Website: lowes
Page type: delivery-shipping
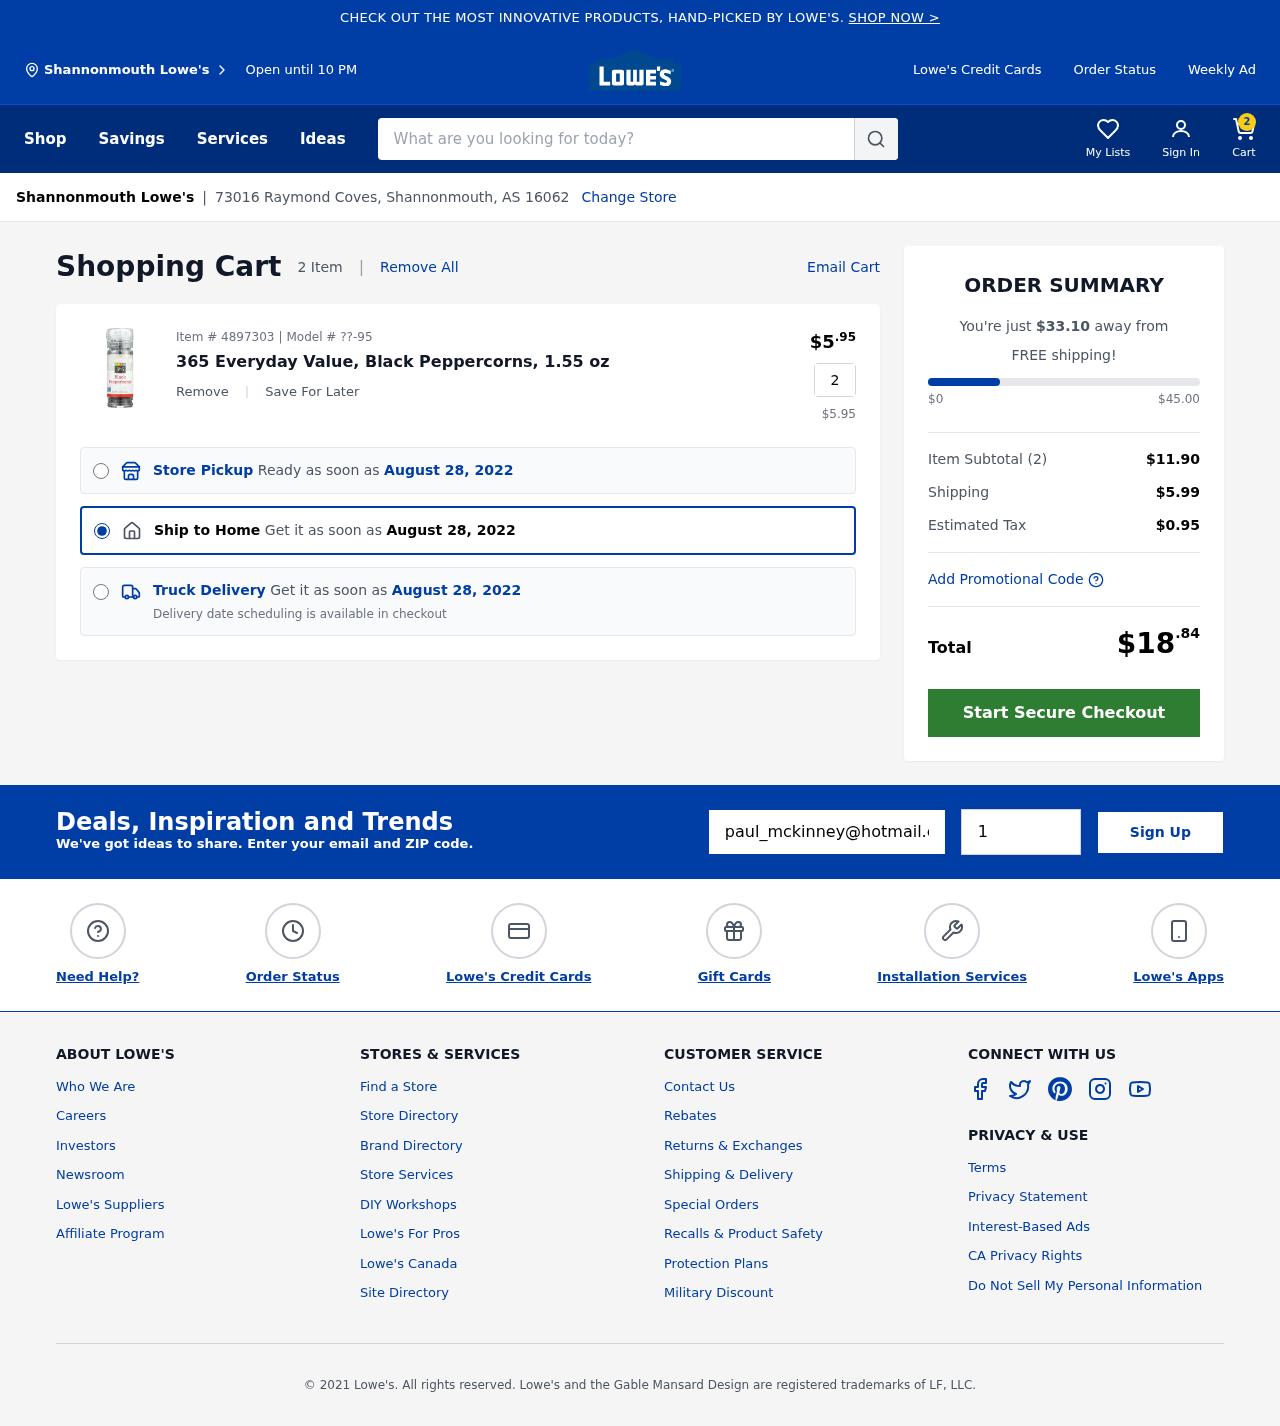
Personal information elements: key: PII_CITY
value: Shannonmouth
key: PII_EMAIL
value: paul_mckinney@hotmail.com
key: PII_POSTCODE
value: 16062
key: PII_STREET
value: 73016 Raymond Coves
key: PII_CITY2
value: Shannonmouth
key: PII_CITY_STATE_ZIP
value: Shannonmouth, AS 16062
Product elements: key: PRODUCT1_NAME
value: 365 Everyday Value, Black Peppercorns, 1.55 oz
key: PRODUCT1_PRICE
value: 5.95
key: PRODUCT1_QUANTITY
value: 2
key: PRODUCT1_MODEL
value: ??-95
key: PRODUCT1_PRICE2
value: $5.95
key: PRODUCT1_ITEM_NUMBER
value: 4897303
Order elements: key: ORDER_NUM_ITEMS
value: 2
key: ORDER_DELIVERY_DATE
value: August 28, 2022
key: ORDER_DELIVERY_DATE2
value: August 28, 2022
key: ORDER_DELIVERY_DATE3
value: August 28, 2022
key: AMOUNT_TO_FREE_SHIPPING
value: $33.10
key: ORDER_SUBTOTAL
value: $11.90
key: ORDER_SHIPPING_COST
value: $5.99
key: ORDER_TAX
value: $0.95
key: ORDER_TOTAL
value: $18.84
Search elements: key: HEADER_SEARCH
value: What are you looking for today?